Question: I've got the following KnockoutJS 2.0 code that works fine in all modern browsers, but fails on IE8.
Here's the simplified code:
'''
<table>
<tr>
<td data-bind="template: { foreach: fooItems, name: 'foo-template' }></td>
<td data-bind="template: { foreach: barItems, name: 'foo-template' }></td>
</tr>
</table>
<script id="foo-template" type="text/html">
<div data-bind="click: SomeMethod">
foobar
</div>
</script>
<script type="text/javascript">
var viewModel = {
fooItems: ko.observableArray(),
barItems: ko.observableArray(),
}
ko.applyBindings(viewModel);
</script>
'''
This works fine on IE9, Chrome, Firefox.
However, on IE8, I get the following error:
> "Unable to parse bindings. SomeMethod is undefined."
Debugging this in IE8, I see the following information:

It's about to throw the exception, and it's coming during the rendering of the foo-template.
That's why SomeMethod is not resolving; it should exist on $data.SomeMethod, but $data is undefined.
Why is this failing on IE8?
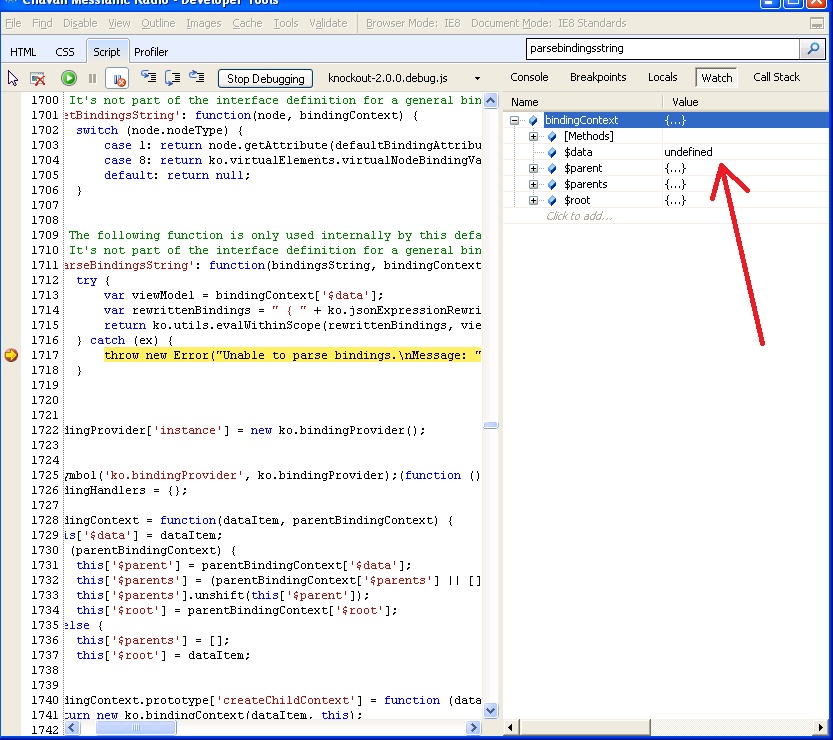
Answer: I had the exact same problem and was quite disapointed to see that you solved your issue without knowing how.
So, for the futur visitors, here is how I solved this :
I had initialised the array used in a foreach with an hard-coded array, ending with a trailing coma.
In your example, that would looks like this :
'''
viewModel.fooItems([
{SomeMethod: function () {}},
{SomeMethod: function () {}}, // <- here is the evil coma
]);
'''
When looking a little closer, ie8 evaluated this array as a 3 items array whose last item was undefined. Hence the undefined $data.
Of course, having the same symptoms doesn't mean your problem was the same, but if it can help anybody ...